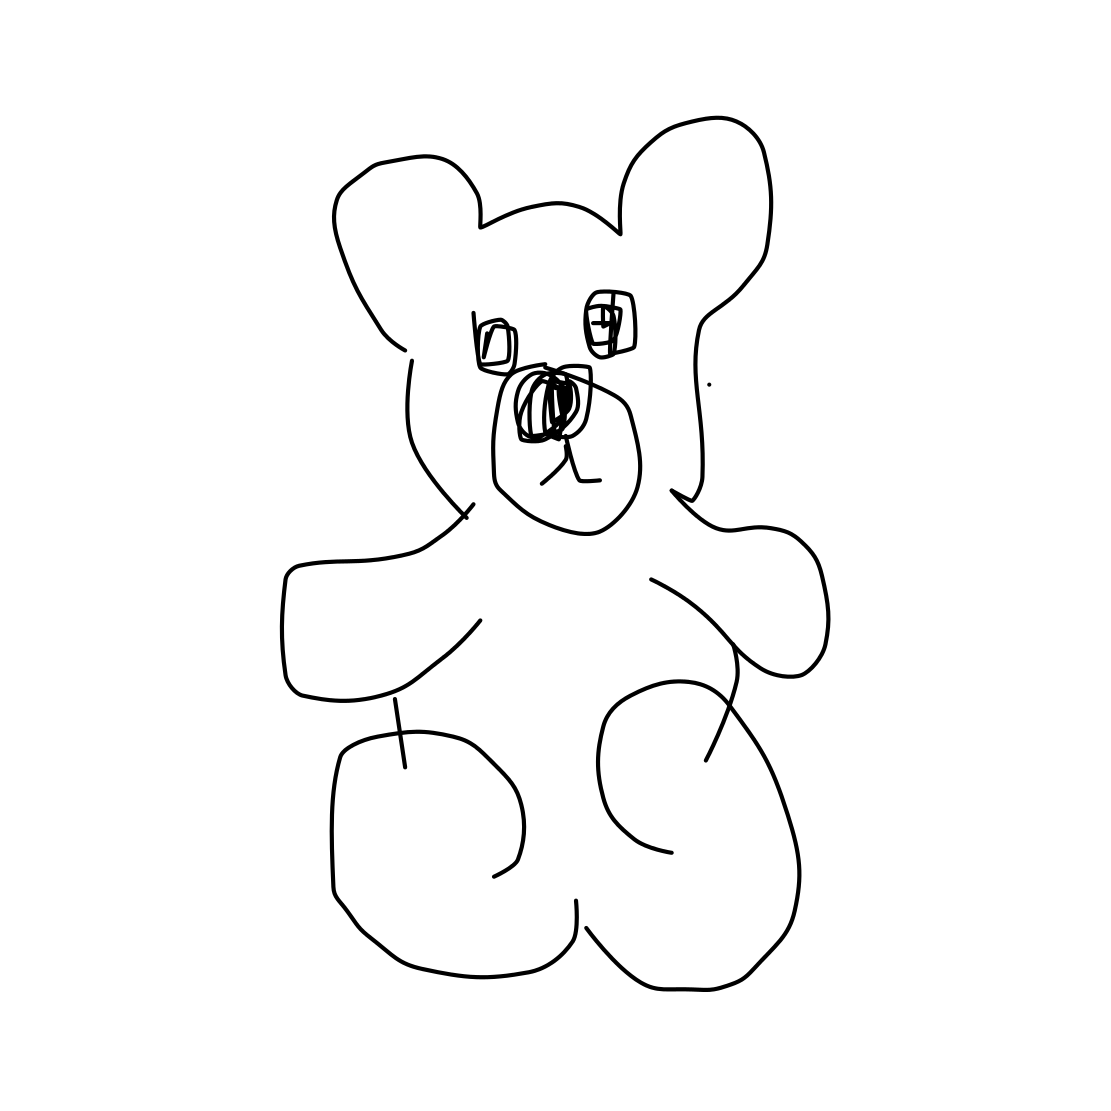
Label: bear (animal)